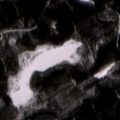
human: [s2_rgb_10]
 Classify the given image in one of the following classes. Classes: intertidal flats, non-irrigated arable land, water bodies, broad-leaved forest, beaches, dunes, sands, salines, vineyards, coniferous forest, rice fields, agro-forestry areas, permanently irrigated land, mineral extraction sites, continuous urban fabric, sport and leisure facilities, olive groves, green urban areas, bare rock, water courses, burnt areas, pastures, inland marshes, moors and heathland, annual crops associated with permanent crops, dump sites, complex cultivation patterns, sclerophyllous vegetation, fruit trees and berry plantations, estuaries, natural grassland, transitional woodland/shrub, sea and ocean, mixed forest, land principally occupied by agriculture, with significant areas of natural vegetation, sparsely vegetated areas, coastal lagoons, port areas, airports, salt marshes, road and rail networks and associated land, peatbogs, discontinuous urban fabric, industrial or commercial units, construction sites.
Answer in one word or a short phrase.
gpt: coniferous forest, mixed forest